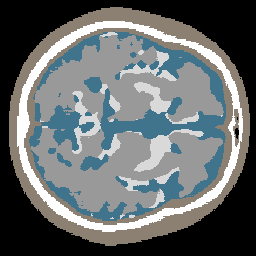
Label: no_lesion